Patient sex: F
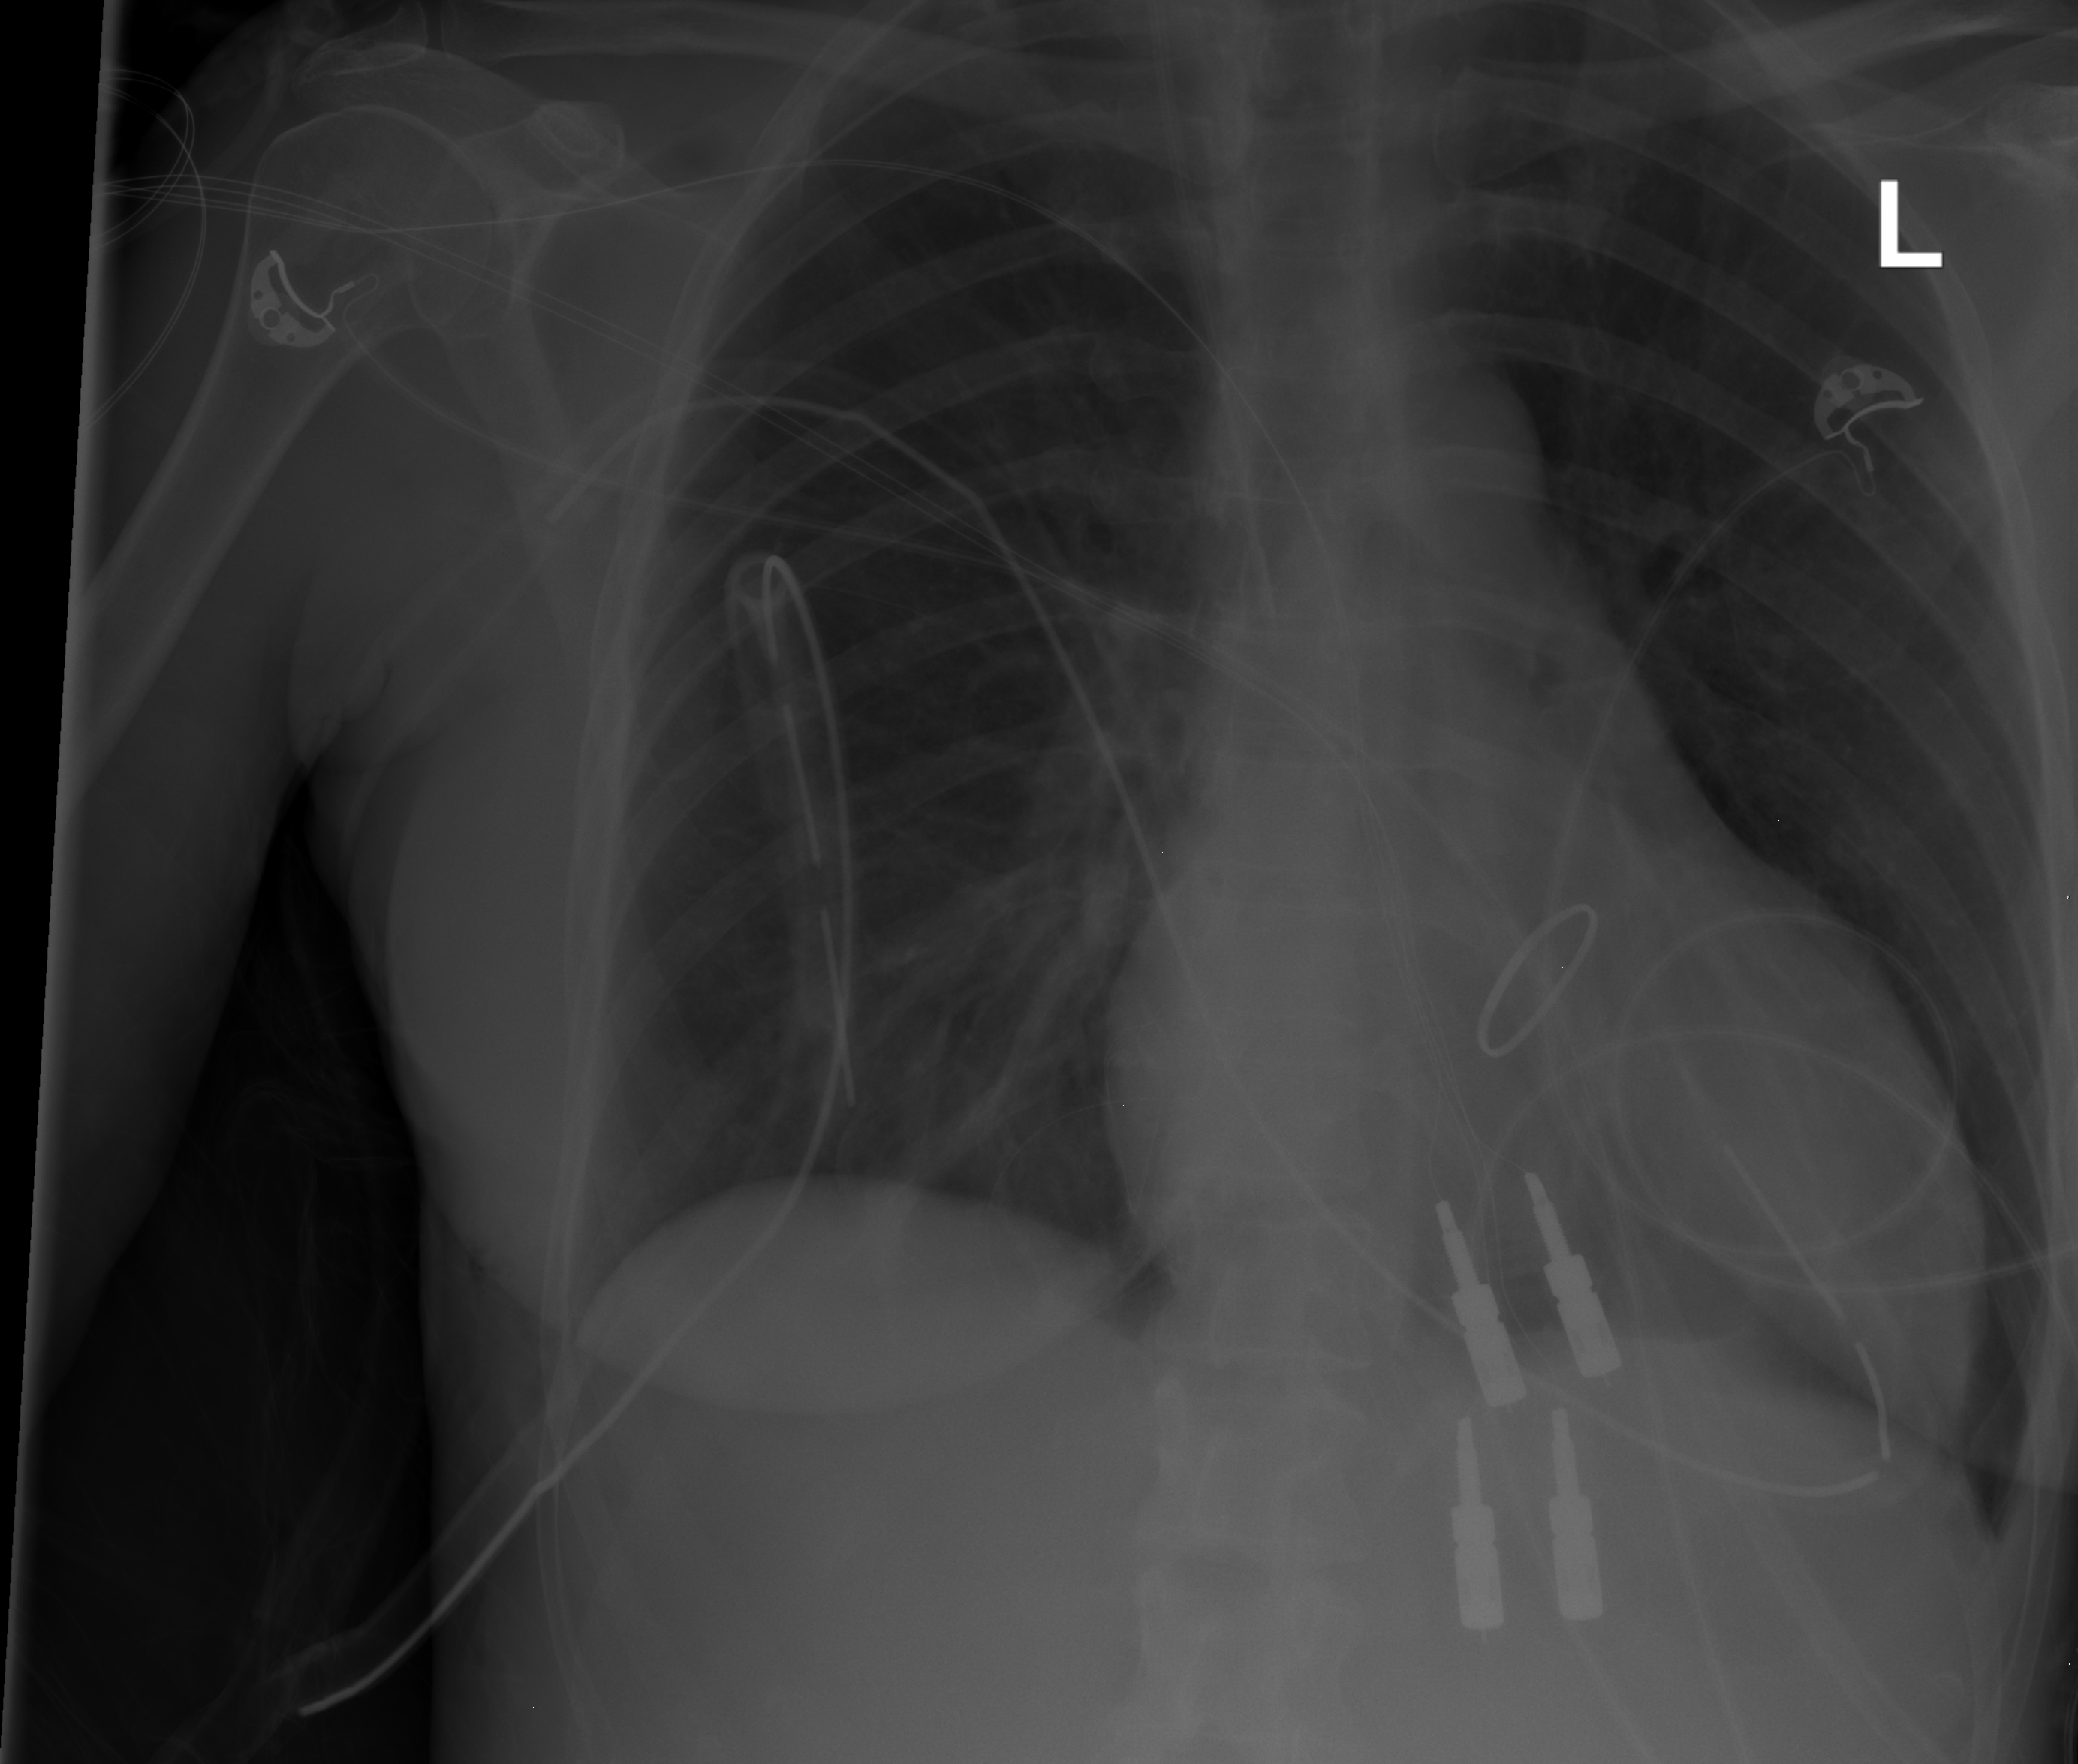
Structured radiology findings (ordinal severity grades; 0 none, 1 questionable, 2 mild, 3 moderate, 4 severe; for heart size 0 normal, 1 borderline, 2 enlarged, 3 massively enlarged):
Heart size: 0
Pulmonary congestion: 0
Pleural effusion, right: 0
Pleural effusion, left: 0
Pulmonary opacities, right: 1
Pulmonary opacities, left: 0
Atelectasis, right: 0
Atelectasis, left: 0